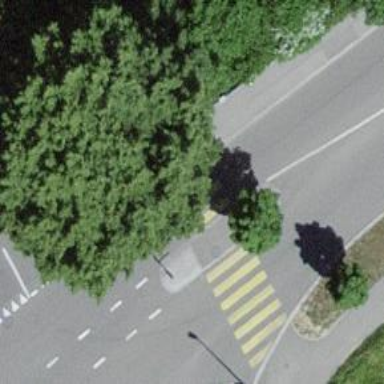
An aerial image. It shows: Uncontrolled zebra crossing with central island.